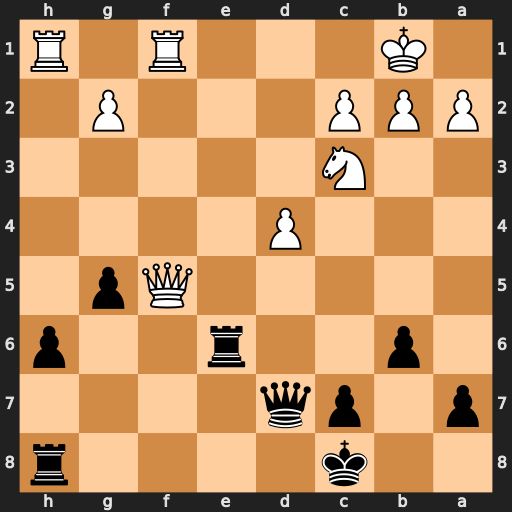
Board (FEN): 2k4r/p1pq4/1p2r2p/5Qp1/3P4/2N5/PPP3P1/1K3R1R
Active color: b
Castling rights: -
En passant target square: -
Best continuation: Re1+ Rxe1 Qxf5